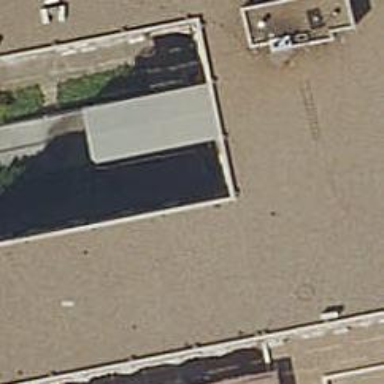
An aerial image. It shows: Building with flat roof.